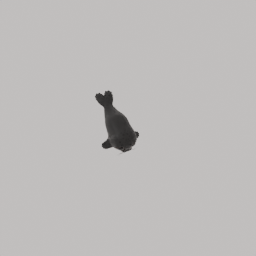
Label: animals